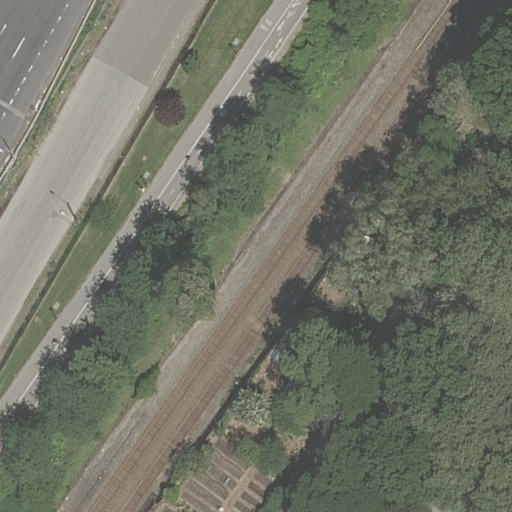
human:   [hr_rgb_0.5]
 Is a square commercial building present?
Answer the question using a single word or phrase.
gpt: no

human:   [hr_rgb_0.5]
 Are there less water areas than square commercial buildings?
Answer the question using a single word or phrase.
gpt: no

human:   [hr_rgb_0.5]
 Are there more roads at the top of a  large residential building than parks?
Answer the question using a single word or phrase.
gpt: no

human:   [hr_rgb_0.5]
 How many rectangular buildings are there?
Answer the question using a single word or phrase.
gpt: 0

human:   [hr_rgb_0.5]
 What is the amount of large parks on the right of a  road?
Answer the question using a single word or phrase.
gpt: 0

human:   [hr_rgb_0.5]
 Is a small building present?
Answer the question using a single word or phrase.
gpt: no

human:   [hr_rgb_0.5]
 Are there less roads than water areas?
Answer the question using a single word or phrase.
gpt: no

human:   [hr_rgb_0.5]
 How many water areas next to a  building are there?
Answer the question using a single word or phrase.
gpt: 0

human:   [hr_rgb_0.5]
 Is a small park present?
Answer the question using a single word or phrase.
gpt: no

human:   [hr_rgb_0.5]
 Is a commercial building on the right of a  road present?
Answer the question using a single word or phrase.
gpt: no

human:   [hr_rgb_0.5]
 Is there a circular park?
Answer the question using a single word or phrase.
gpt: no

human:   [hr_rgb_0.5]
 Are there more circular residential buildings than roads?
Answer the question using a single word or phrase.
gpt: no

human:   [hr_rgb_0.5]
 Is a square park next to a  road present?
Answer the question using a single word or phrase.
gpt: no

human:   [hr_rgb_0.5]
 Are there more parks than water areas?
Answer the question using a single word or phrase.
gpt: yes

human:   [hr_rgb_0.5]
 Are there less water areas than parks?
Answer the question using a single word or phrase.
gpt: yes

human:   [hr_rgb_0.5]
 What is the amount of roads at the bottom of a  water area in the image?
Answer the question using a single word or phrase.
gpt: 0

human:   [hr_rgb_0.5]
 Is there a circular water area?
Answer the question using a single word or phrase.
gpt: no

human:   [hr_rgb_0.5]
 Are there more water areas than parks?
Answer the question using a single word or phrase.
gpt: no

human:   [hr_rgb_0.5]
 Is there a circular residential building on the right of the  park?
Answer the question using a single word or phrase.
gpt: no

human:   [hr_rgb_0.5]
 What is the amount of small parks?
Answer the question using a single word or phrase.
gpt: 0

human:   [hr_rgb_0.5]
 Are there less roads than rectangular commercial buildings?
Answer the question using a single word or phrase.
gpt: no

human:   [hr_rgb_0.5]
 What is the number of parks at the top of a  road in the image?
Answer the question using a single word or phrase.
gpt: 0

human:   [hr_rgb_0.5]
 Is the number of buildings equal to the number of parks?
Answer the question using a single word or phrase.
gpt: no

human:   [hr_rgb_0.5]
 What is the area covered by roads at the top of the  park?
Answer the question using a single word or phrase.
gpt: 0m2

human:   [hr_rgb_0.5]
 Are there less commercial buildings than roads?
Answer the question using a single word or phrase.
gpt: yes

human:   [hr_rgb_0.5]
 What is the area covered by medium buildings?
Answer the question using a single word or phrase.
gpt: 0m2

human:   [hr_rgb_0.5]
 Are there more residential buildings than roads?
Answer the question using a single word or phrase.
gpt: no

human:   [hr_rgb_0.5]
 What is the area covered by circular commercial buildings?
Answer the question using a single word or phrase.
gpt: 0m2

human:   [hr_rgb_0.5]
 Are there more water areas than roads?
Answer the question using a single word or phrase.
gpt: no

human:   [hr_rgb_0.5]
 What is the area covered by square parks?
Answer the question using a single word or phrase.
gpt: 0m2

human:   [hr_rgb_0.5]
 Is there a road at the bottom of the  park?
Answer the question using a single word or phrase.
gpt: yes

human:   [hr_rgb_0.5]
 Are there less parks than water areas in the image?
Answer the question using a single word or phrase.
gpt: no

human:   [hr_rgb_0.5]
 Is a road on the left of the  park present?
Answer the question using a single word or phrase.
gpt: no

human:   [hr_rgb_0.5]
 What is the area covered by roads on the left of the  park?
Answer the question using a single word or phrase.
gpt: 0m2

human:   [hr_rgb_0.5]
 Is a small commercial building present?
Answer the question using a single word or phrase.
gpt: no

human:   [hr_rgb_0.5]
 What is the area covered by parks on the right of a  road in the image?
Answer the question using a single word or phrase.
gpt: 0m2